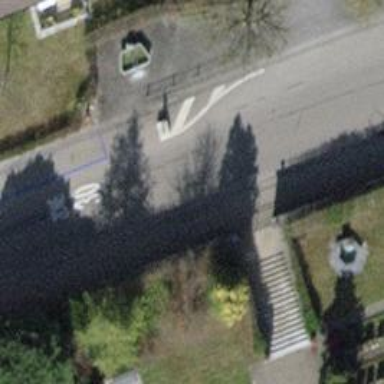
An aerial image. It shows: Set of concrete steps.